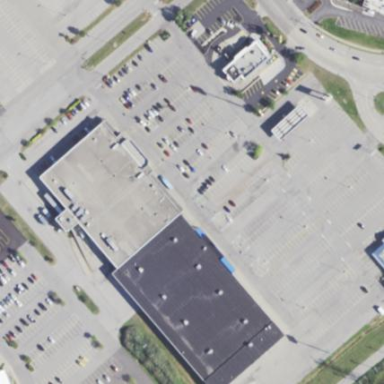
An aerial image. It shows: Flat-roofed retail building housing supermarket.